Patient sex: F
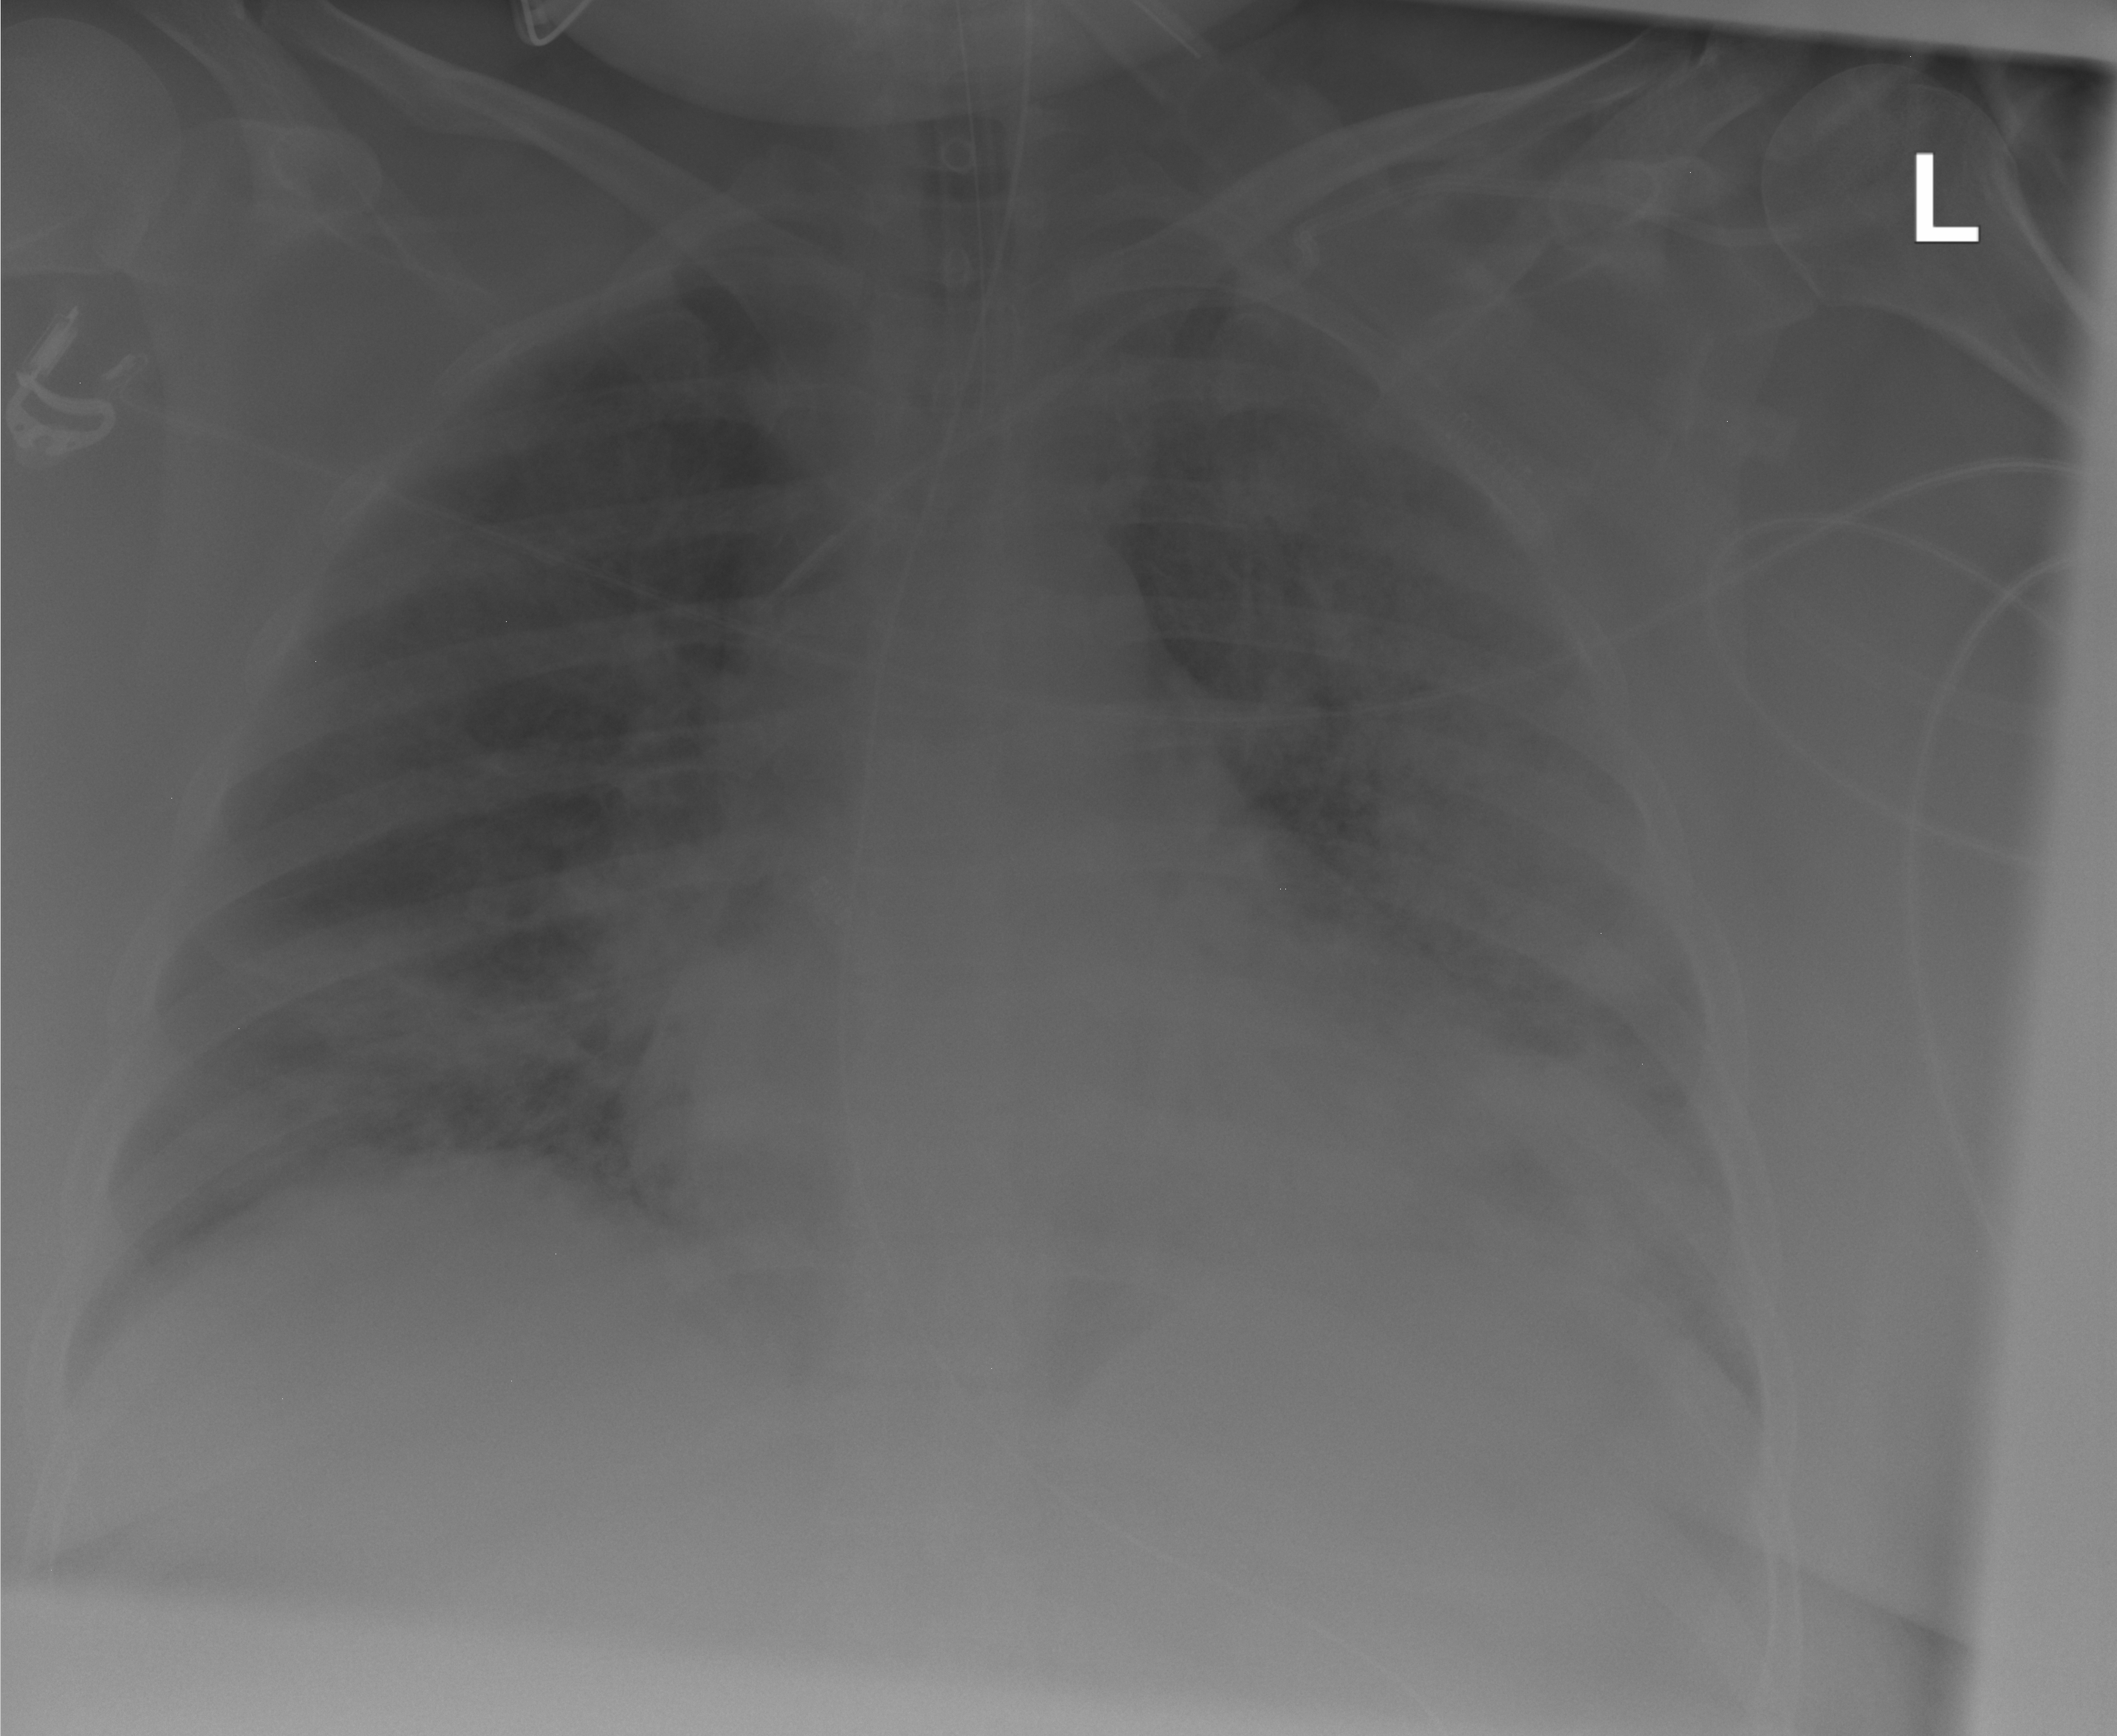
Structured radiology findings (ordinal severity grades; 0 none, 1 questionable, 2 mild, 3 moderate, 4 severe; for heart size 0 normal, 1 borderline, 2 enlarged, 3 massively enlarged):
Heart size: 1
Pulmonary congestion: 2
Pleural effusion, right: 0
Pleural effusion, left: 2
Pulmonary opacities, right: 2
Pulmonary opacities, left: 4
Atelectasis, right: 2
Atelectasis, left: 2